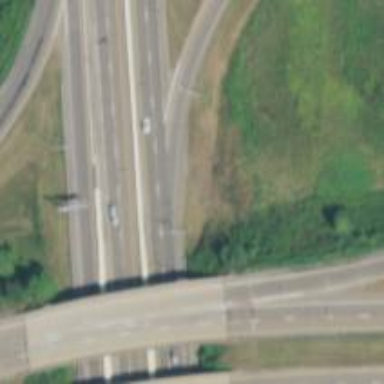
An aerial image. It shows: Motorway junction.